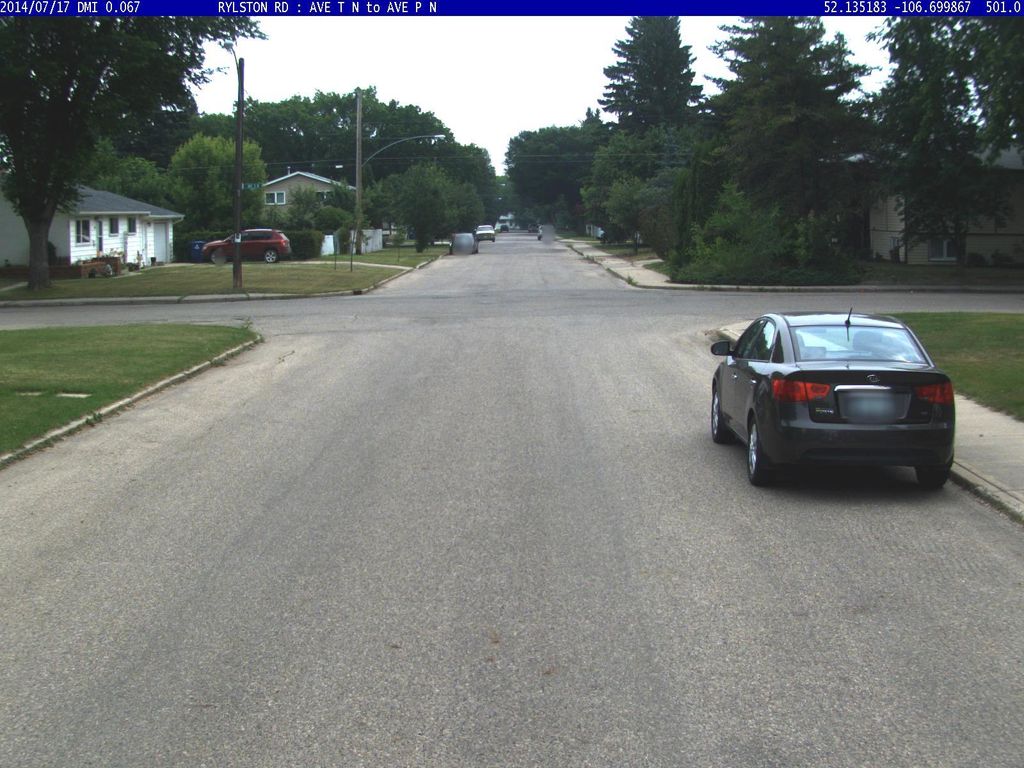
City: saskatoon